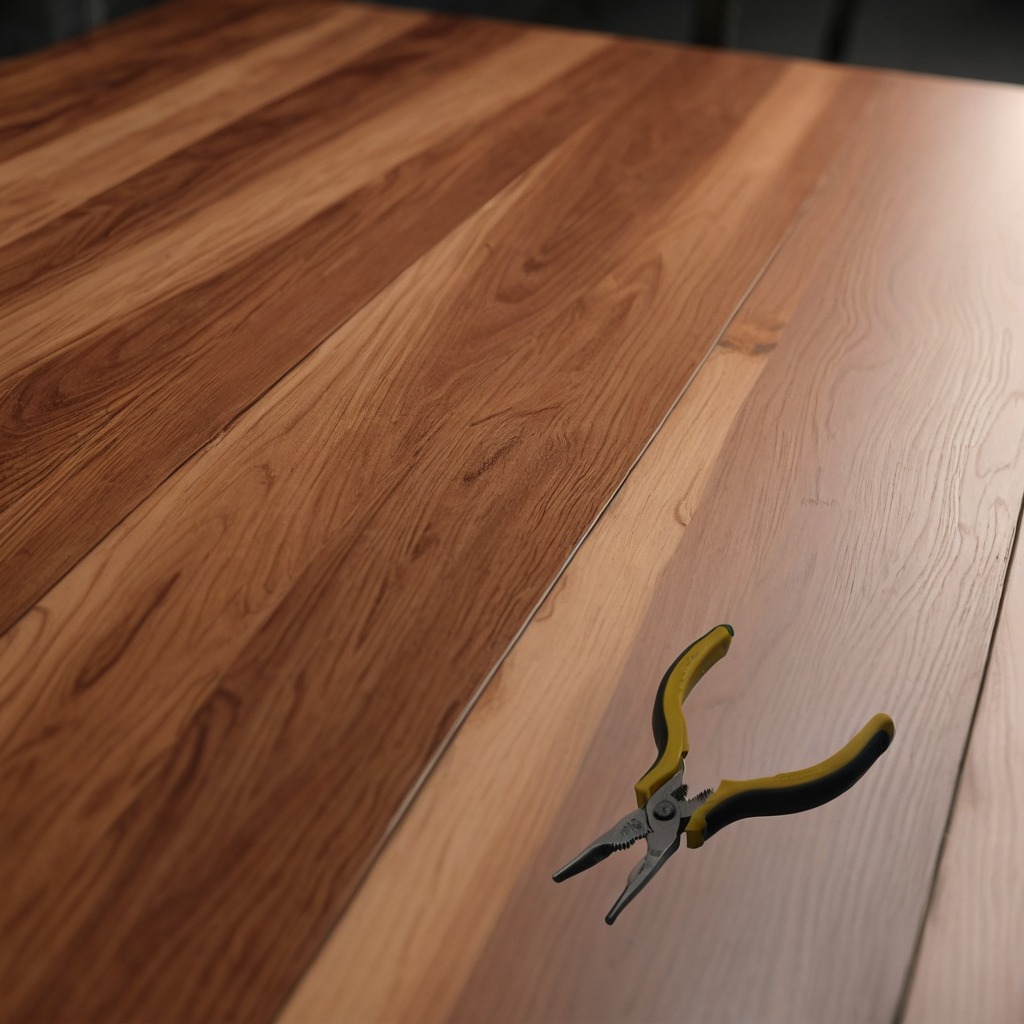
A plier is lying on a wooden table in a carpentry studio.